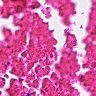
Metastatic tissue present: no